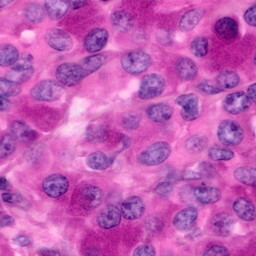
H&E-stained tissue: Pancreatic